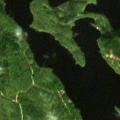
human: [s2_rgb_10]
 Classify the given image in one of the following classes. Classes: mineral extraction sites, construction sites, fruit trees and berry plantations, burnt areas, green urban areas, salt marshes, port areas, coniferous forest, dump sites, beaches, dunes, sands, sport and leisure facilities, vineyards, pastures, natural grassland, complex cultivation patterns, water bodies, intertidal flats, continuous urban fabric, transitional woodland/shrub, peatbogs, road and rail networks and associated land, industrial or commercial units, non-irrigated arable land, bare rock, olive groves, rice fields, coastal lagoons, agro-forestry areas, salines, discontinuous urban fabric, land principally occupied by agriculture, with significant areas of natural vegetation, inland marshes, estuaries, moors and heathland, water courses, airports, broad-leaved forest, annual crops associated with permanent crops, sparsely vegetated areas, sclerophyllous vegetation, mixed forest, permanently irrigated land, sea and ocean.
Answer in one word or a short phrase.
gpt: coniferous forest, transitional woodland/shrub, water bodies